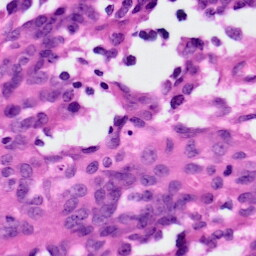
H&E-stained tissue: Ovarian